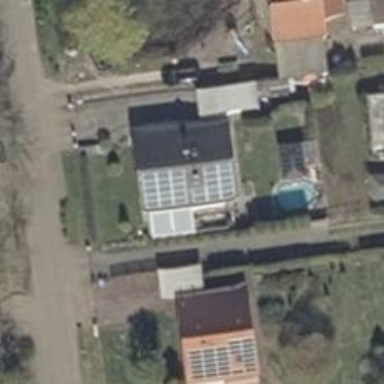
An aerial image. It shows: Small solar photovoltaic panel used as generator to produce electricity.